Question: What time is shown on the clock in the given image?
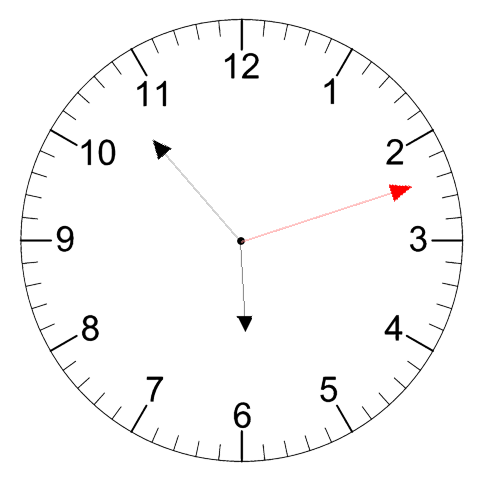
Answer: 05:53:12